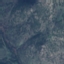
Land use / land cover: HerbaceousVegetation